【题型】选择题　【知识点】立体几何　【难度】easy
在正方体 $ABCD-A_1B_1C_1D_1$ 中, $E, F$ 分别为 $BC, CC_1$ 的中点, 则平面 $AEF$ 截正方体所得的截面多边形的形状为 ( )

A. 三角形 \qquad B. 四边形 \qquad C. 五边形 \qquad D. 六边形
【解答】
【答案】 B

【解析】 如图, 把截面 $AEF$ 补形为四边形 $AEFD_1$,

连接 $AD_1, BC_1$,

因为 $E, F$ 分别为 $BC, CC_1$ 的中点, 则 $EF \parallel BC_1$,

又在正方体 $ABCD-A_1B_1C_1D_1$ 中, $AD_1 \parallel BC_1$,

所以 $EF \parallel AD_1$, 则 $A, D_1, F, E$ 四点共面.

则平面 $AEF$ 截正方体所得的截面多边形的形状为四边形. 故选: B.
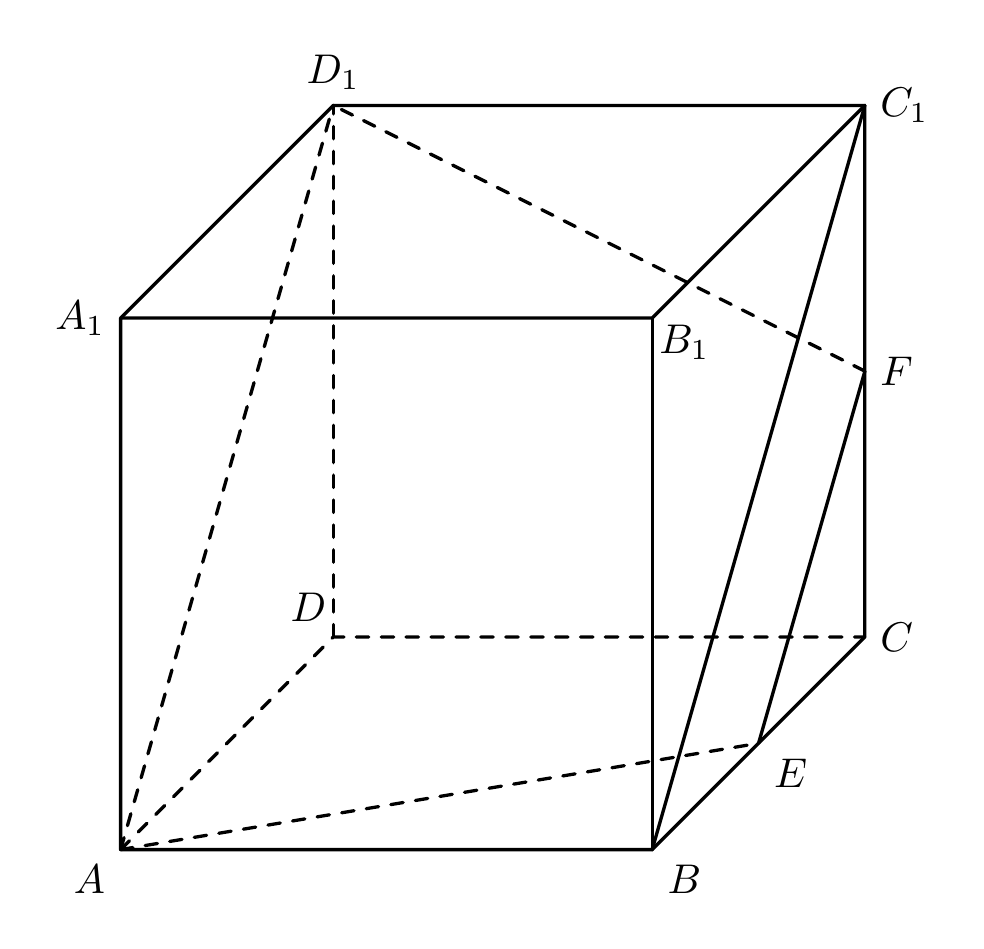